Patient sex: M
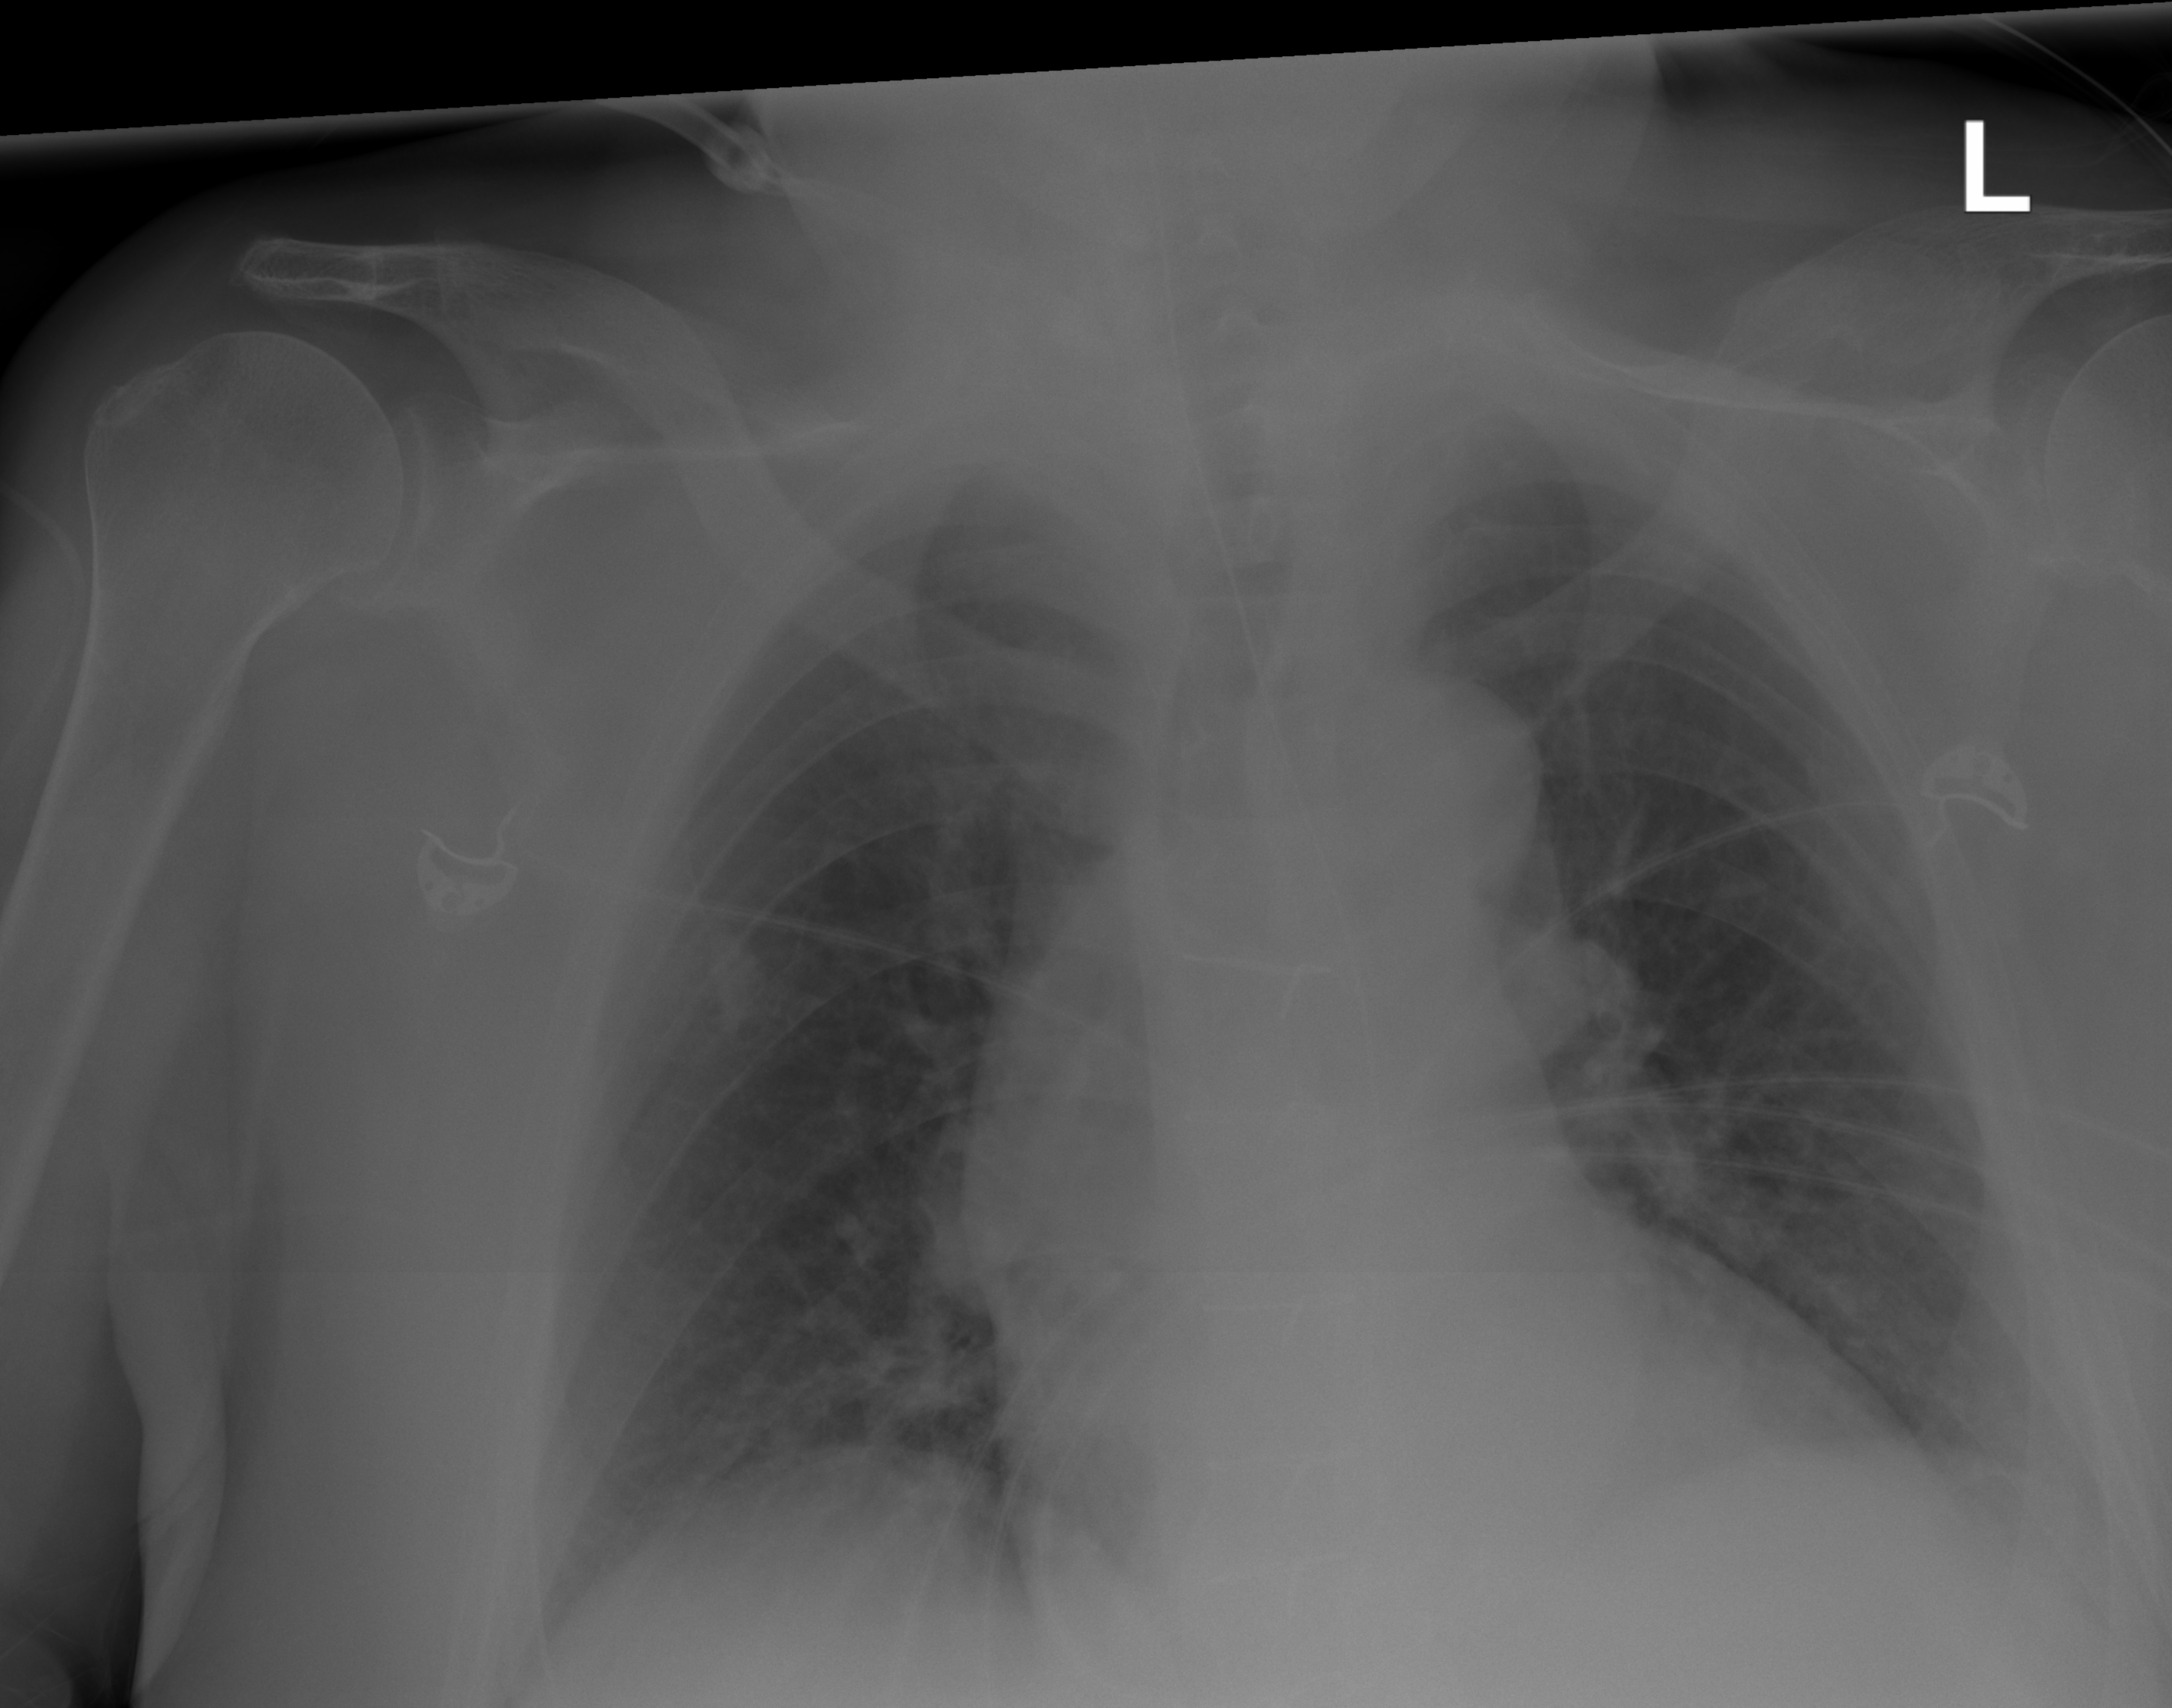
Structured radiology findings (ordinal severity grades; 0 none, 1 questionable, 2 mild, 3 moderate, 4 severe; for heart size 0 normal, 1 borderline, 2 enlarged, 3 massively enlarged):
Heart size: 0
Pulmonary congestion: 0
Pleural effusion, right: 0
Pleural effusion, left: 2
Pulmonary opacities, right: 0
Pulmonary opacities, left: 0
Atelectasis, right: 2
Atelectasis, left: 2